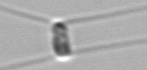
Label: Chaetoceros_similis